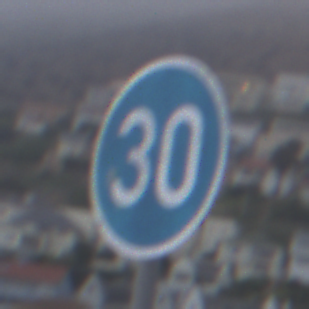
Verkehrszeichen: VorgeschriebeneMindestgeschwindigkeit
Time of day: SunriseSunset
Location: Outdoor (Beach)
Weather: Overcast
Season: NotSpecified
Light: Natural